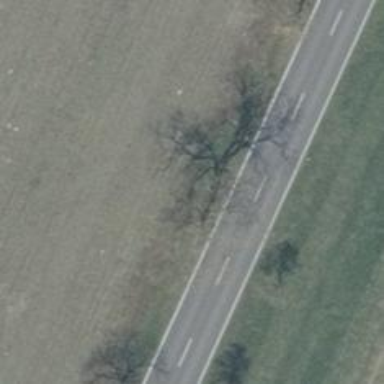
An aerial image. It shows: Avenue lined with broadleaved deciduous trees.